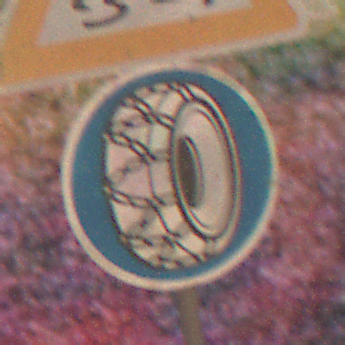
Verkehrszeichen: SchneekettenVorgeschrieben
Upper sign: SchleuderOderRutschgefahr
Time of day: Night
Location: Outdoor (Nature)
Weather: Clear
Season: NotSpecified
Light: Natural